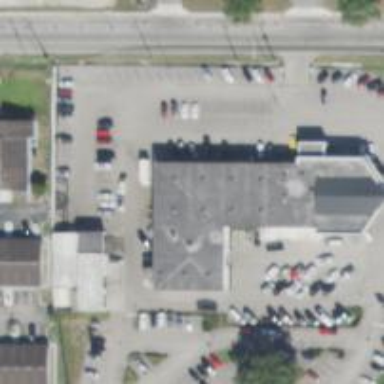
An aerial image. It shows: Car shop.